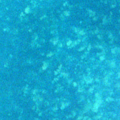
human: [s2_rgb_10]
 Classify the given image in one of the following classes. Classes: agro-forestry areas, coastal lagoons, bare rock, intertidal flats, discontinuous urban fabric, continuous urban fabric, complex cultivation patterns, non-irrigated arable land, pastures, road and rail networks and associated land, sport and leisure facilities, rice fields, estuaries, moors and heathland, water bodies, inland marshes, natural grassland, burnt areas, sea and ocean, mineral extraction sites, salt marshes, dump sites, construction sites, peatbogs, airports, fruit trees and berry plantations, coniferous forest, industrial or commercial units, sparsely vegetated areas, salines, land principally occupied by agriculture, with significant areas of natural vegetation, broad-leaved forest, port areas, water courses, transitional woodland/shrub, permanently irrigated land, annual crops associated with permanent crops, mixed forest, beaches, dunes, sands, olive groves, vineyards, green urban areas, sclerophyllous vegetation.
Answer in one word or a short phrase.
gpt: sea and ocean